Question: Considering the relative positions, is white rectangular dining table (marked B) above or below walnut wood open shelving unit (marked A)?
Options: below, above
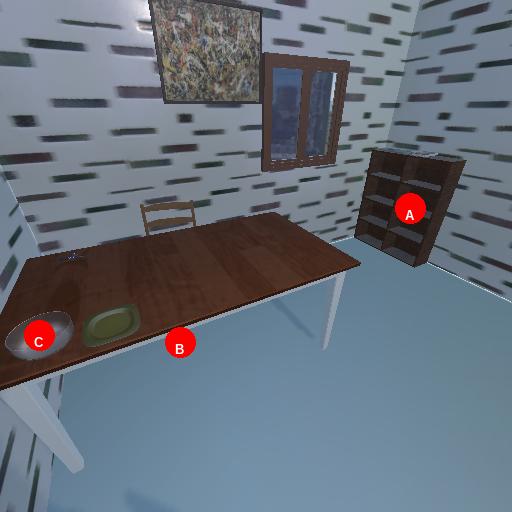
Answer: below